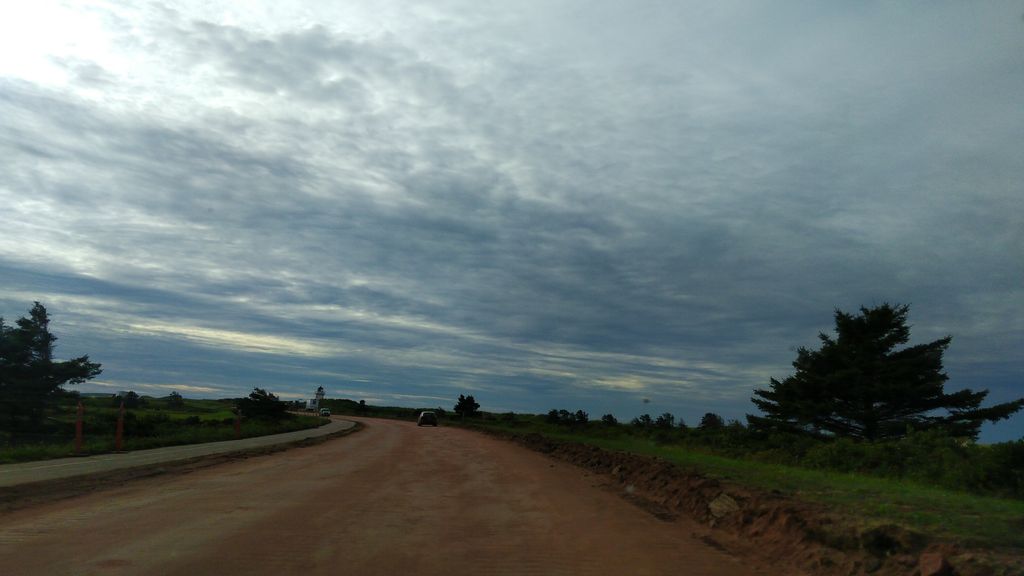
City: charlottetown